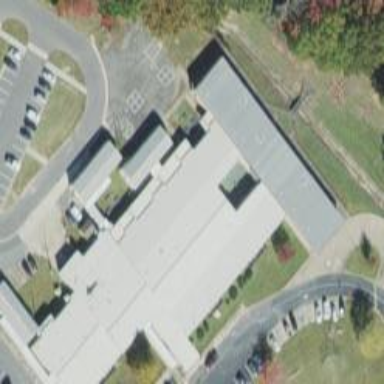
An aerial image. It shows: School building.